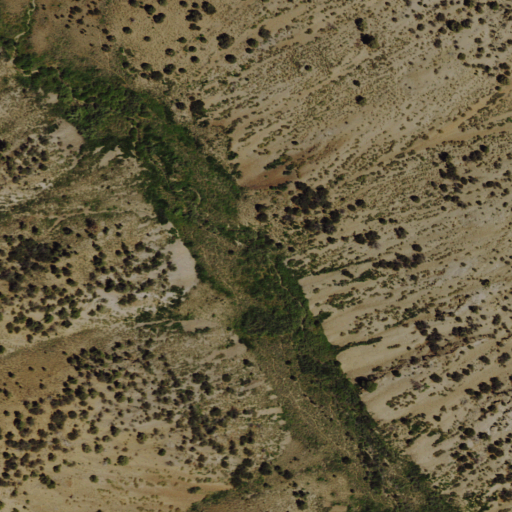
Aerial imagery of plain(s) in Nevada named Werdenhoff Pasture containing evergreen forest, woody wetlands, and shrub